Question: What is required?
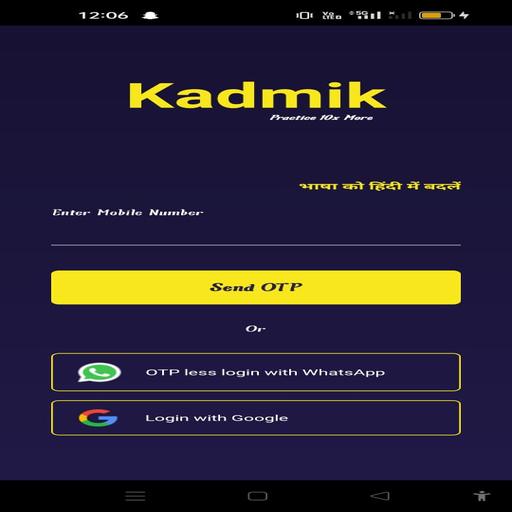
Answer: Mobile number